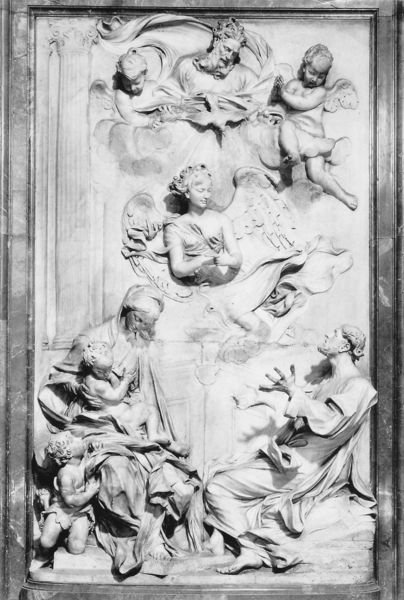
Titel: Verkündigung der Flucht nach Ägypten
Künstler: Antonio Raggi
Standort: Rom, S. Andrea della Valle, cappella Ginetti (EU - I - Latium)
Schlagwörter: flügel, gott, gruppe, hand, himmel, mann, umhang, weiß, wolken, frauen, bewegung, finger, frau, licht, marmor, männer, schwarz, säule, säulen, schleier, meschen, ornament, bibel, falten, johannes, rahmen, stein, taube, täufer, kirche, gewand, mantel, kind, mutter, personen, vater, krone, renaissance, fliegen, kinder, engel, kanneliert, skulptur, relief, ornamente, foto, beten, frieden, kapitell, heiligenschein, jesus, götter, erscheinung, heiliger, heilige, fresko, putten, maria, korinthisch, putti, josef, joseph, amoretten, mamor, schreck, jesuskind, jeses, gottes, jospeh, italein, gespreizte finger, kireche, grau+, teilplastisch, grabmel, fuee, assistenzfigur